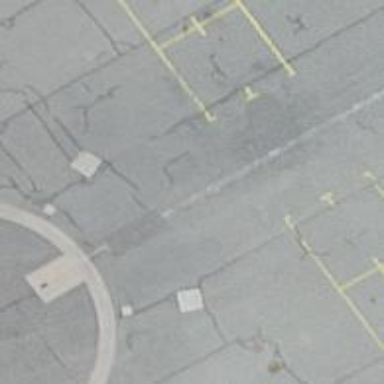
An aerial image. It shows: Road serving as parking aisle.